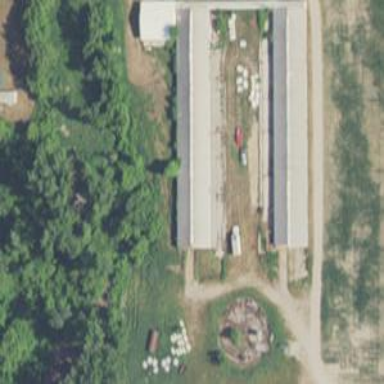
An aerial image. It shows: Farmyard area.